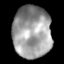
Tissue: lung
Cell type: Fibroblasts
Senescence score: 0.5863
Nuclear area (px): 1959
Mean DAPI intensity: 155.374